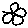
Label: flower